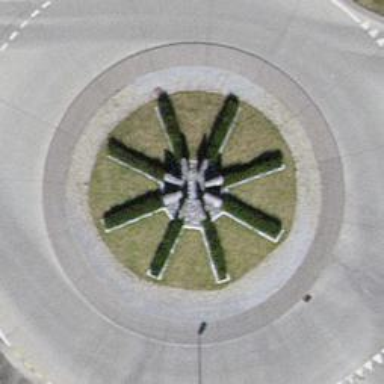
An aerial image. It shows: Concrete roundabout on primary highway.